Question: I am getting an error with compass watching my directory correctly but fails to generate my output. I am thinking it has to do with either my 'GEMFILE' or 'compass.rb' config file.
'''
ERROR: Guard::Compass failed to achieve its <run_on_change>, exception was:
Compass::Error: Nothing to compile. If you're trying to start a new project, you have left off the directory argument.
'''
Guardfile
'''
# More info at
# https://github.com/guard/guard#readme
# https://github.com/guard/guard/wiki/Guardfile-examples
# Launch Guard like this: [bundle exec] guard -g ui
group :ui do
# guard :bundler,
# :hide_success => true do
# watch('Gemfile')
# end
guard 'compass',
:output => 'client/css',
:workdir => 'source/sass',
:configuration_file => 'config/compass.rb',
:hide_success => true do
#watch('source/sass/(.*)\.scss')
watch(/source\/sass\/(.*)\.s[ac]ss/)
end
end
'''
And my compass.rb file
'''
require 'sass'
require 'compass'
# Require any additional compass plugins here.
# Get the directory that this configuration file exists in
dir_src = File.dirname(__FILE__)
# Set this to the root of your project when deployed:
http_path = "/"
project_path = File.join(dir_src, "../", "")
sass_dir = "source/sass"
sass_path = sass_dir
css_dir = "client/css"
#css_path = File.join(dir_src, "client", "css")
#images_dir = "img"
#images_path = File.join(dir_src, "../public", "img")
#javascripts_dir = "js"
#javascripts_path = File.join(dir_src, "../public", "js")
#Environment
#environment = :development
# You can select your preferred output style here (can be overridden via the command line):
# output_style = :expanded or :nested or :compact or :compressed
output_style = :expanded
# To enable relative paths to assets via compass helper functions. Uncomment:
relative_assets = true
# To disable debugging comments that display the original location of your selectors. Uncomment:
line_comments = false
# If you prefer the indented syntax, you might want to regenerate this
# project again passing --syntax sass, or you can uncomment this:
#preferred_syntax = :sass
# and then run:
# sass-convert -R --from scss --to sass sass scss && rm -rf sass && mv scss sass
debug_info = false
'''
My folder structure is as follows with my top level directory.
'''
project/
client/
css
source/
sass/
'''
Not sure why compass fails to compile?
Edit:

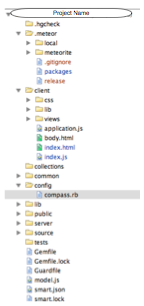
Answer: The 'sass_path' should be an absolute path. In your configuration, it's relative.
Try commenting it out, you already have 'sass_dir'.
If this doesn't help, please share your project directory structure.